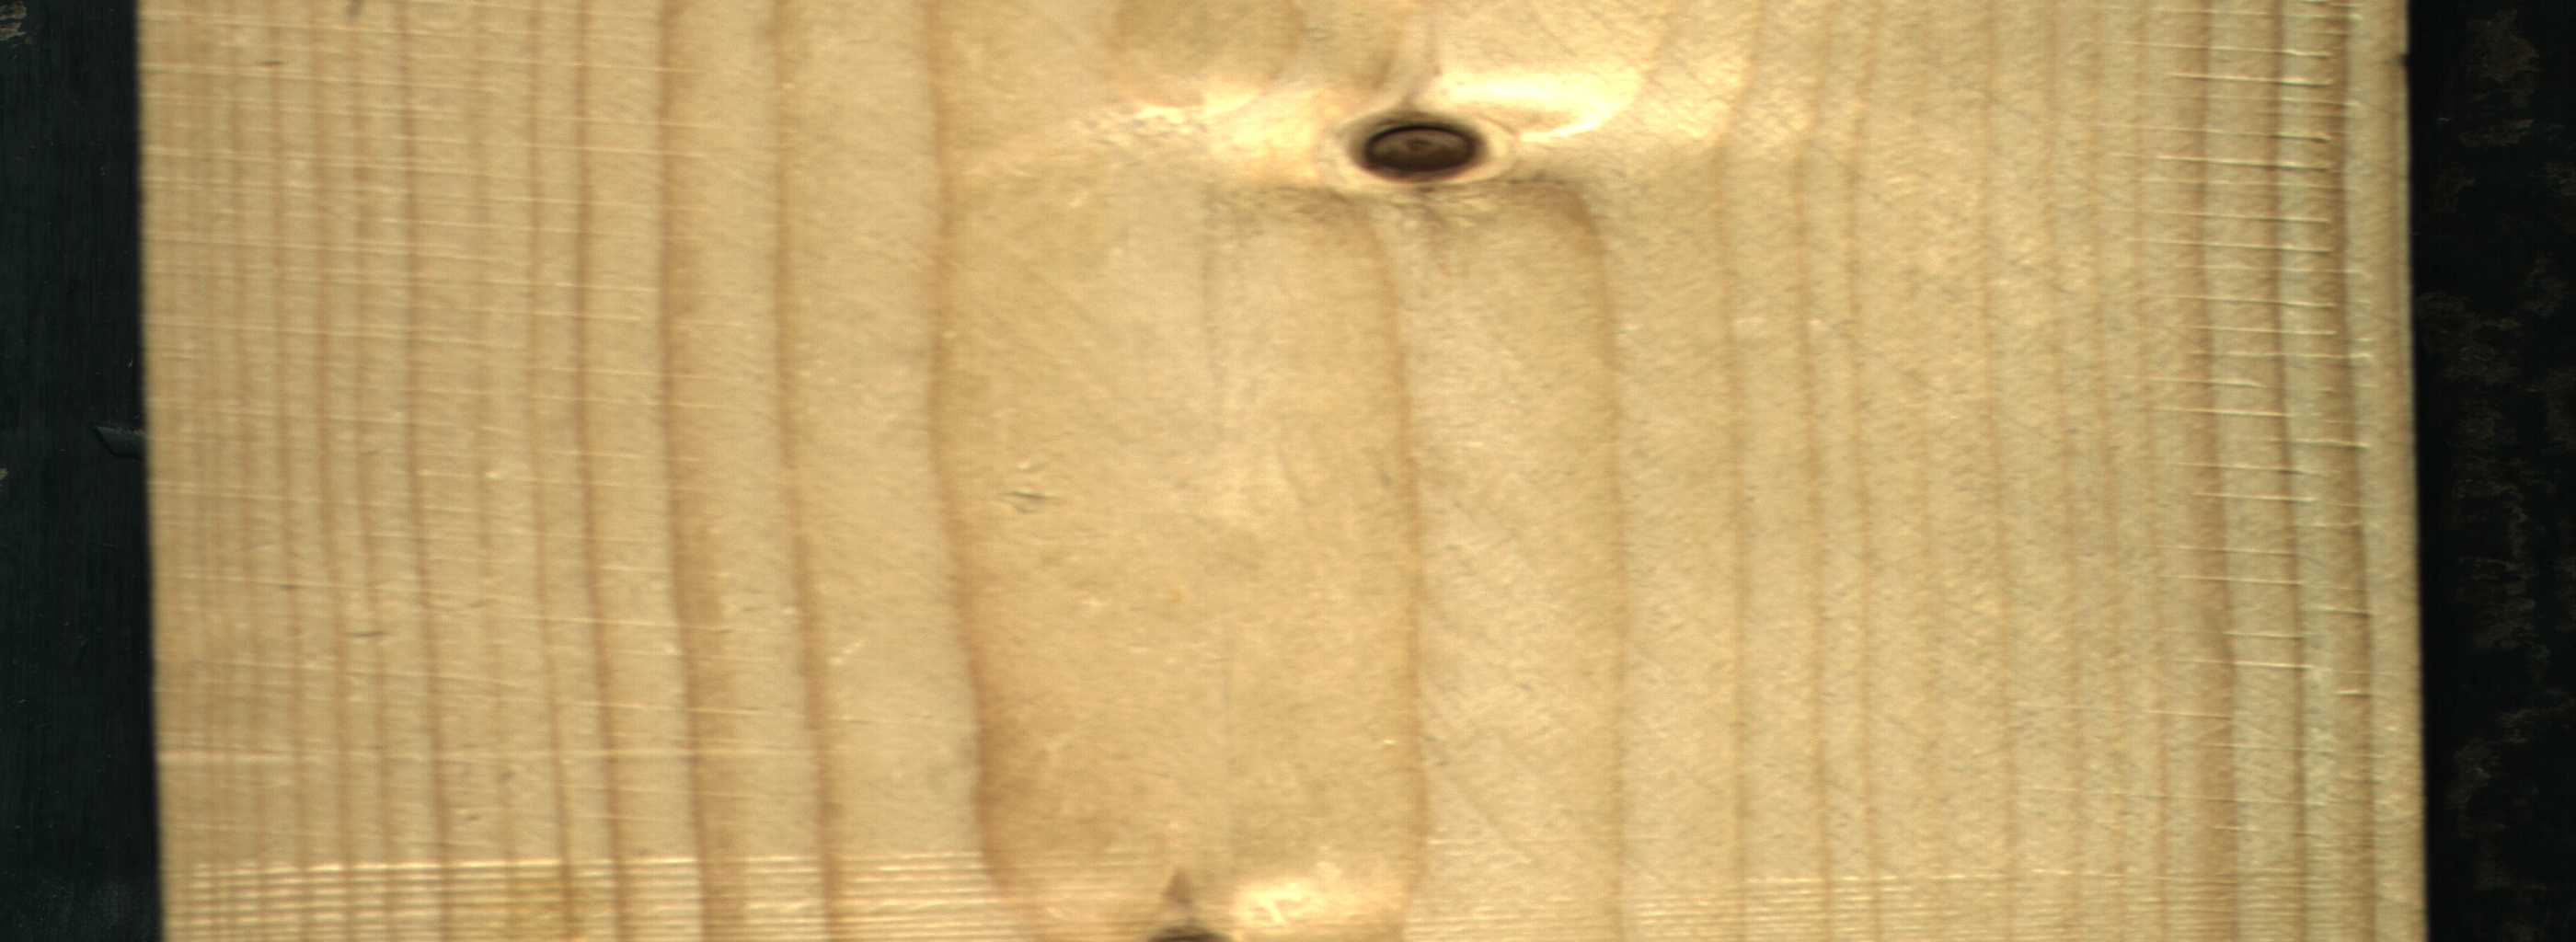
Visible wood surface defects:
Dead_Knot
Live_Knot